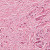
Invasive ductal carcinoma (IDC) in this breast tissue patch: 1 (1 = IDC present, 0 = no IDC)